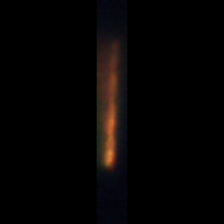
Taxon: Psuedo-nitzschia
Group: Diatoms